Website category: auto
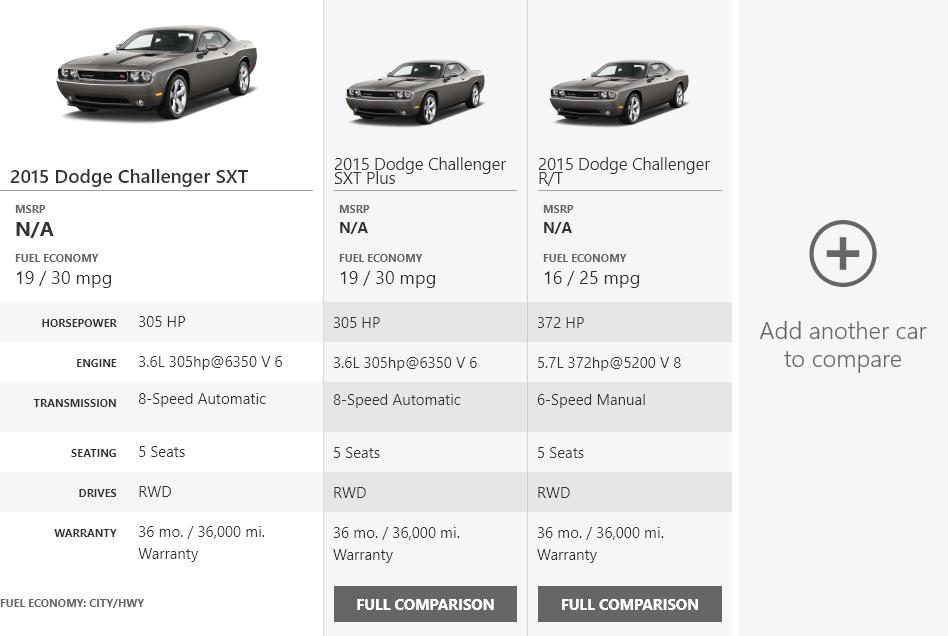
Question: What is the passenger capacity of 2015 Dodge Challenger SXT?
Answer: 5 Seats

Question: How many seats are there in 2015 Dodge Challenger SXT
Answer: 5 Seats

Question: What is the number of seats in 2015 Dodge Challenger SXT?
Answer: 5 Seats

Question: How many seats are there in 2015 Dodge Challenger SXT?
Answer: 5 Seats

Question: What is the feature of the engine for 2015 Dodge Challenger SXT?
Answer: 3.6L 305hp@6350 V 6

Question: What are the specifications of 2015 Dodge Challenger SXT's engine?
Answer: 3.6L 305hp@6350 V 6

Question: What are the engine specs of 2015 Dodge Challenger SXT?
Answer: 3.6L 305hp@6350 V 6

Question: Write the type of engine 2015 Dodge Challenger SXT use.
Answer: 3.6L 305hp@6350 V 6

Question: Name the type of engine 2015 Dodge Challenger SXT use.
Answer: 3.6L 305hp@6350 V 6

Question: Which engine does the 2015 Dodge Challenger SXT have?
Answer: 3.6L 305hp@6350 V 6

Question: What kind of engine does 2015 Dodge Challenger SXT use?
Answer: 3.6L 305hp@6350 V 6

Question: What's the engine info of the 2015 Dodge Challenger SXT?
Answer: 3.6L 305hp@6350 V 6

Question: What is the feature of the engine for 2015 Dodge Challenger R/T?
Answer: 5.7L 372hp@5200 V 8

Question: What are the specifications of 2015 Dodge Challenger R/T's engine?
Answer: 5.7L 372hp@5200 V 8

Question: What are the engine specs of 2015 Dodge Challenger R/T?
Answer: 5.7L 372hp@5200 V 8

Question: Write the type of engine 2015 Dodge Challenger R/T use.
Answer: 5.7L 372hp@5200 V 8

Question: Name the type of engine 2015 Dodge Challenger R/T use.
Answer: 5.7L 372hp@5200 V 8

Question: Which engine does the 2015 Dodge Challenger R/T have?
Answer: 5.7L 372hp@5200 V 8

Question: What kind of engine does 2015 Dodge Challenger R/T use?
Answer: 5.7L 372hp@5200 V 8

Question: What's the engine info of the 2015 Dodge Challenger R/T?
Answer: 5.7L 372hp@5200 V 8

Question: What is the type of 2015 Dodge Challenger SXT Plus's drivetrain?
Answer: RWD

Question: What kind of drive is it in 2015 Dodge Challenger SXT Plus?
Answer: RWD

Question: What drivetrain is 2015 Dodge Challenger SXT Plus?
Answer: RWD

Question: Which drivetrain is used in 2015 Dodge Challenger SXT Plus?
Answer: RWD

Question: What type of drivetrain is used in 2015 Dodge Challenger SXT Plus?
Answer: RWD

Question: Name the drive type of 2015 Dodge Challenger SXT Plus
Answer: RWD

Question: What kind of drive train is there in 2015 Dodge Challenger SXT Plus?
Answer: RWD

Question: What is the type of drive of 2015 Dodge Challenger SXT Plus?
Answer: RWD

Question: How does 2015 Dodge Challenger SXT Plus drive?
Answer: RWD

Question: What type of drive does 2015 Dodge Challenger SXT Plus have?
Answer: RWD

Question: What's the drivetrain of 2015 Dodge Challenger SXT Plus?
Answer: RWD

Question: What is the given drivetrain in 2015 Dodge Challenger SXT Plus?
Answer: RWD

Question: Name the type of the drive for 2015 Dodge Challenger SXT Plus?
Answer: RWD

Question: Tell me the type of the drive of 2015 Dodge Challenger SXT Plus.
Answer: RWD

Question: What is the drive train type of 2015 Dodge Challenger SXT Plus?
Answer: RWD

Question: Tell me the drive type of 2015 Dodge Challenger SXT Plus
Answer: RWD

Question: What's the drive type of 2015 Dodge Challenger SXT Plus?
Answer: RWD

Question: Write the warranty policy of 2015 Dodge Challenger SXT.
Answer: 36 mo. / 36,000 mi. Warranty

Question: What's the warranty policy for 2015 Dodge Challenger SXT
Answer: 36 mo. / 36,000 mi. Warranty

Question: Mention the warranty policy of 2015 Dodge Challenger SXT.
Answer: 36 mo. / 36,000 mi. Warranty

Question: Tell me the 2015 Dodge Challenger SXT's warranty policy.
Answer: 36 mo. / 36,000 mi. Warranty